Field crop: tomato
Growth stage: 2
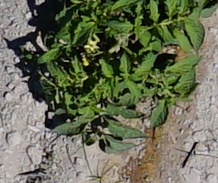
Species: tomato